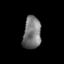
Tissue: prostate
Cell type: Myeloid cells
Senescence score: 0.2805
Nuclear area (px): 570
Mean DAPI intensity: 119.311